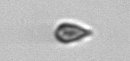
Label: Cryptophyta